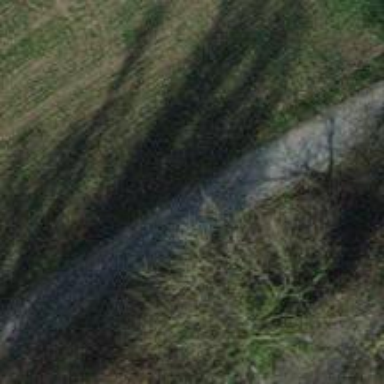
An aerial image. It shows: Track with fine gravel surface of grade2.